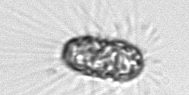
Label: Corethron_hystrix